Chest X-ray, PA view. Patient: 47 years old, sex M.
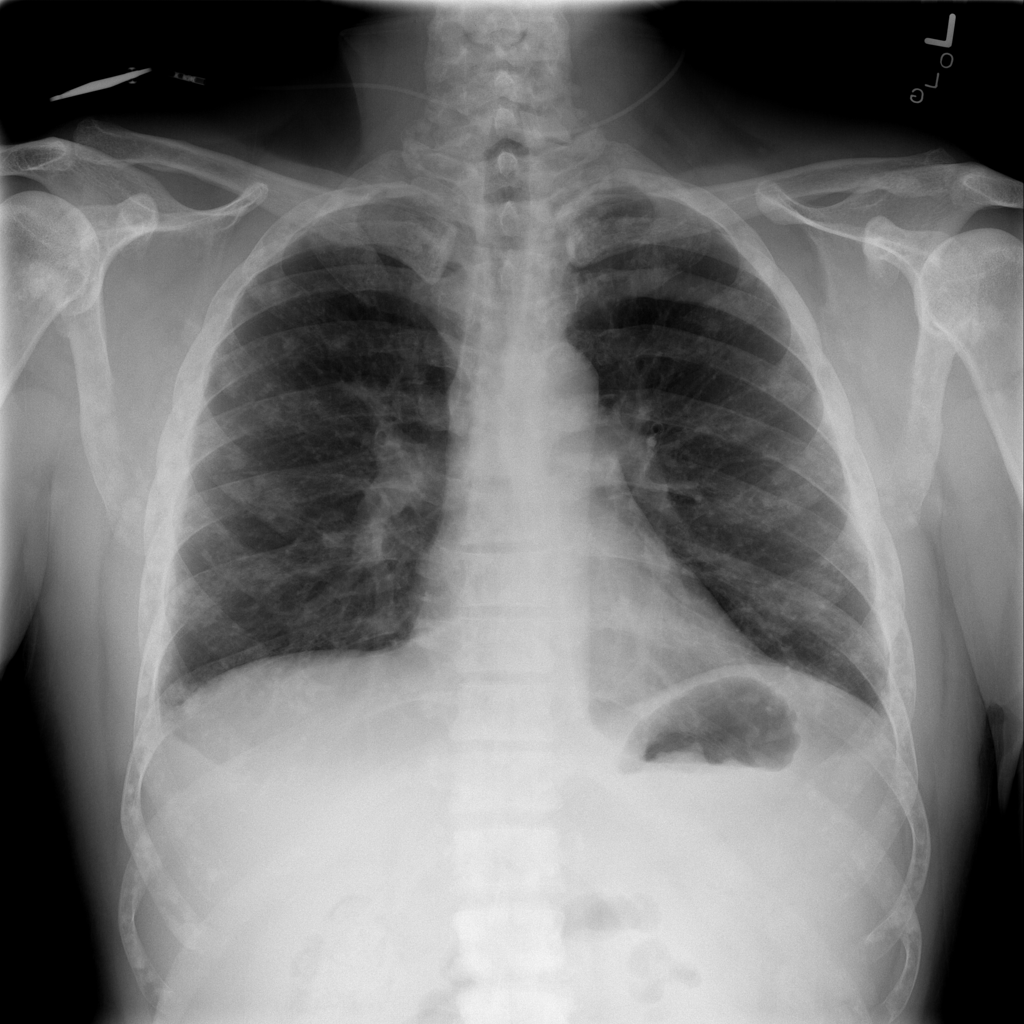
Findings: Nodule